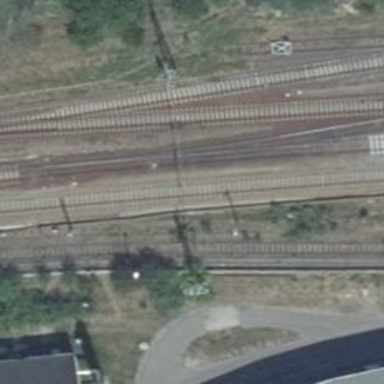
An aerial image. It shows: Railway track with contact line for electrification.